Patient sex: M
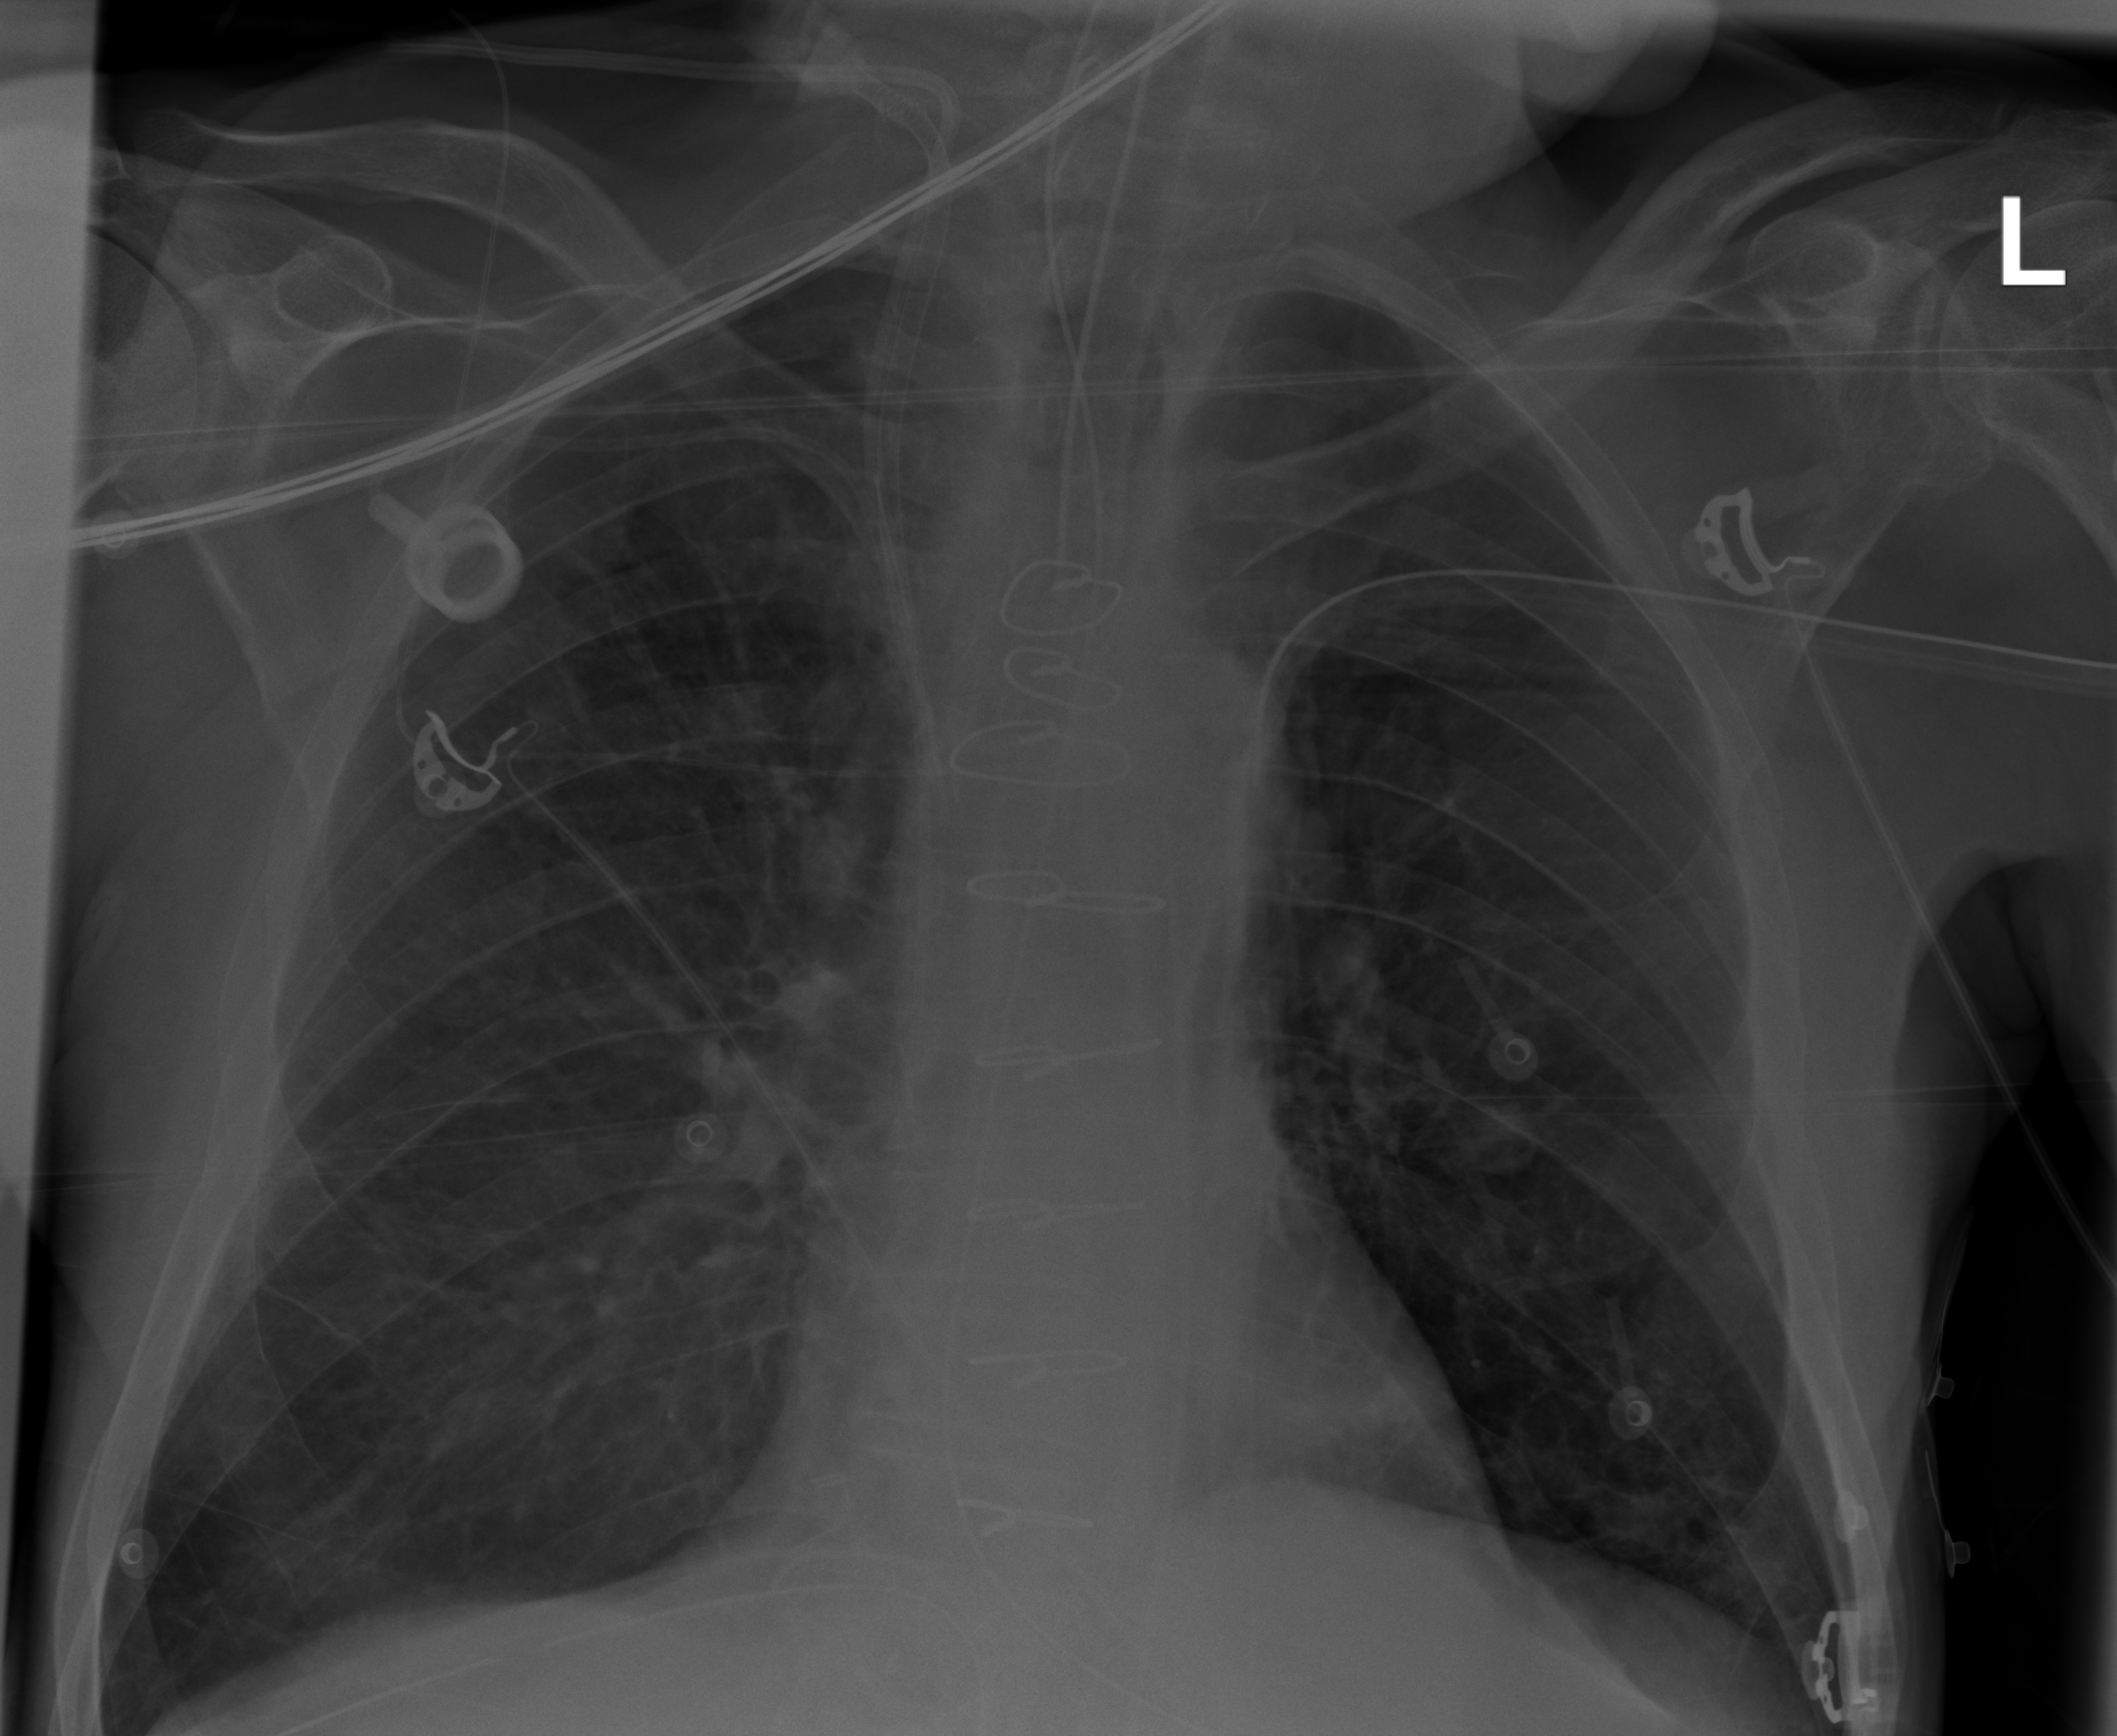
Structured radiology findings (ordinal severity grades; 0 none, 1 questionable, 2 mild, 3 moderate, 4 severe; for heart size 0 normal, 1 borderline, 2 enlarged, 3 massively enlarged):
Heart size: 0
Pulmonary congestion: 0
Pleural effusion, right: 2
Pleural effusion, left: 0
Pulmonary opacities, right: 0
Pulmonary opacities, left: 0
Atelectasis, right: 2
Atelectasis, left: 0